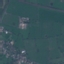
Land use / land cover: Pasture